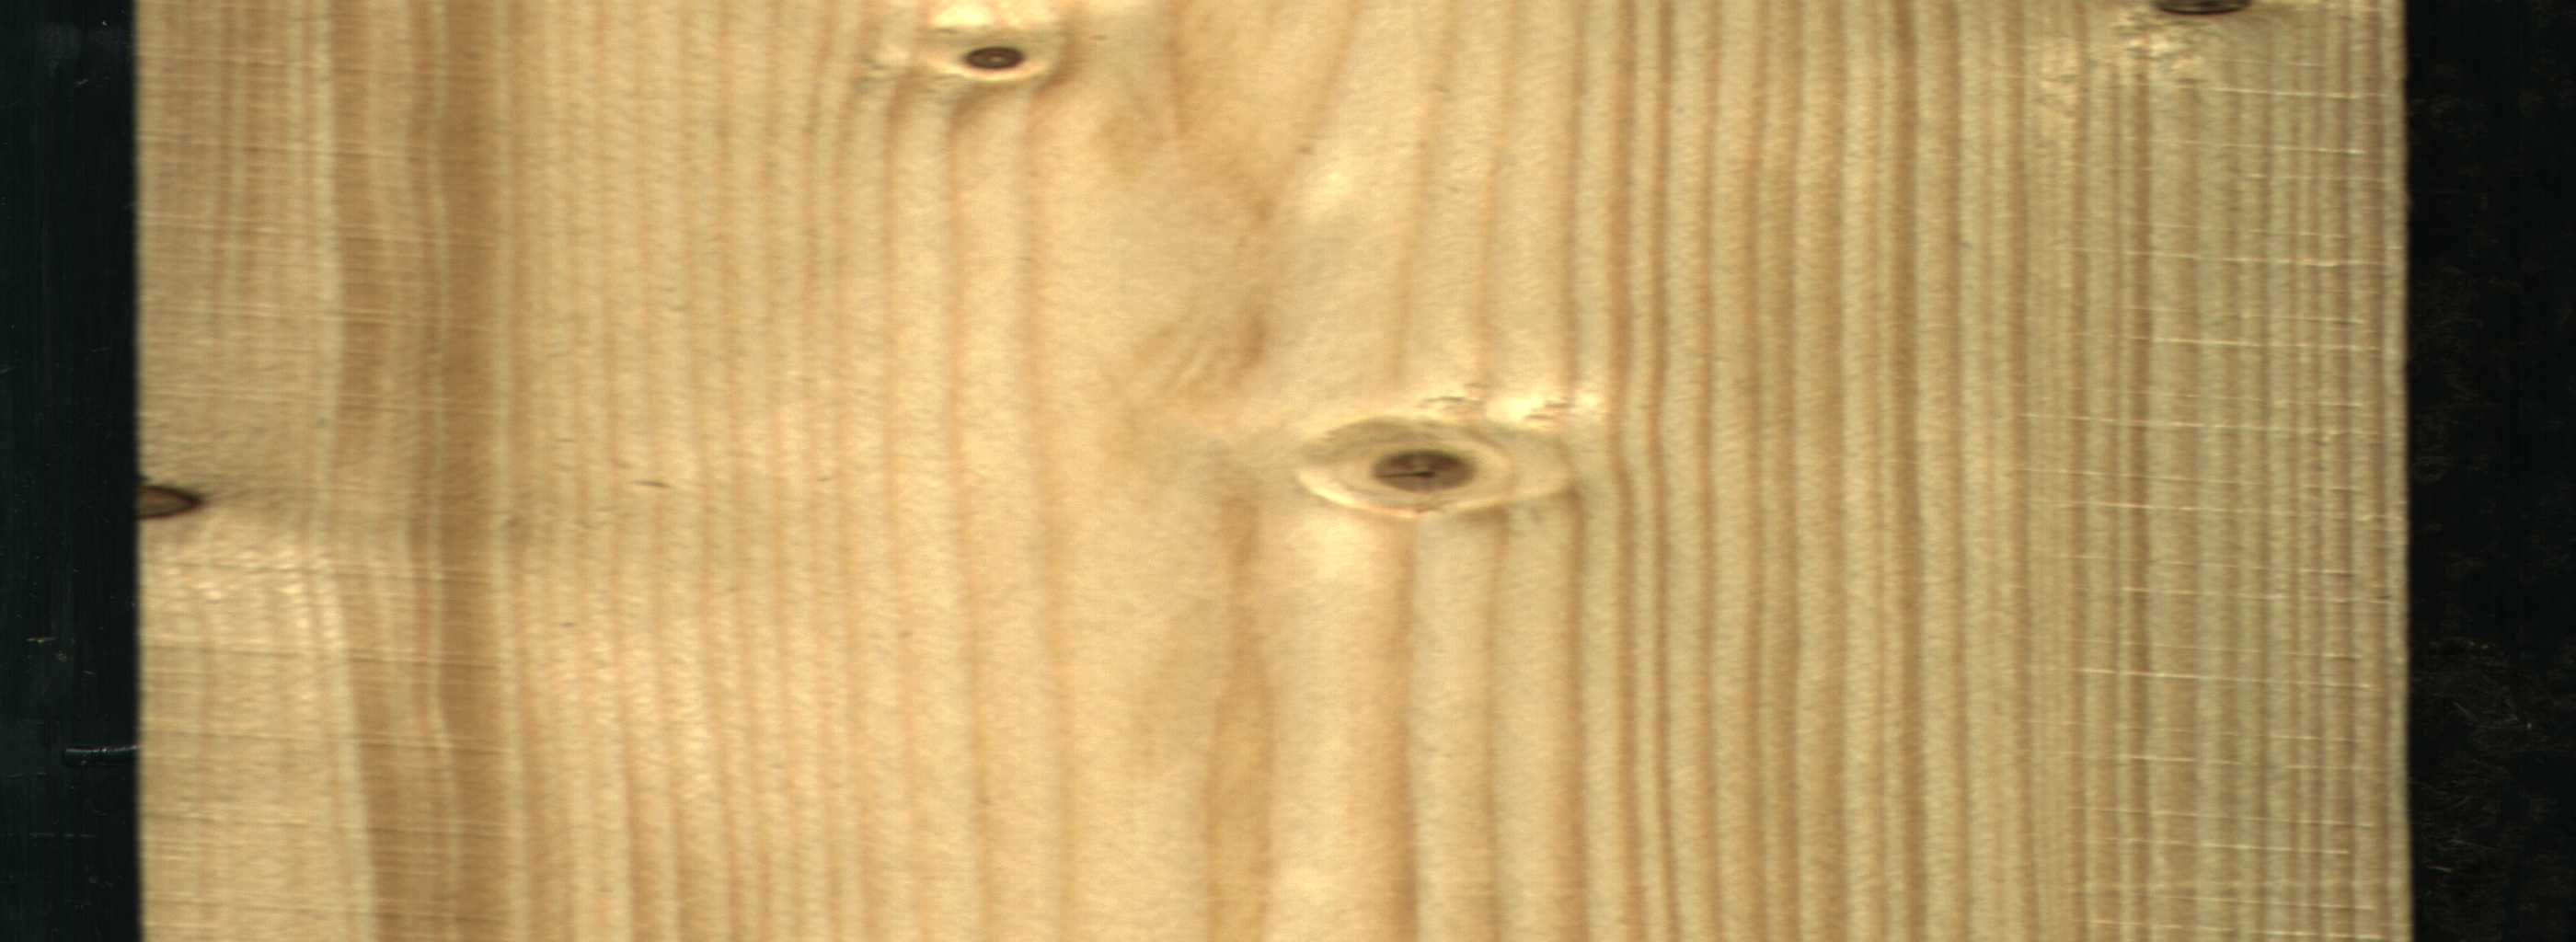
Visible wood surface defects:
Dead_Knot
Dead_Knot
Dead_Knot
Live_Knot